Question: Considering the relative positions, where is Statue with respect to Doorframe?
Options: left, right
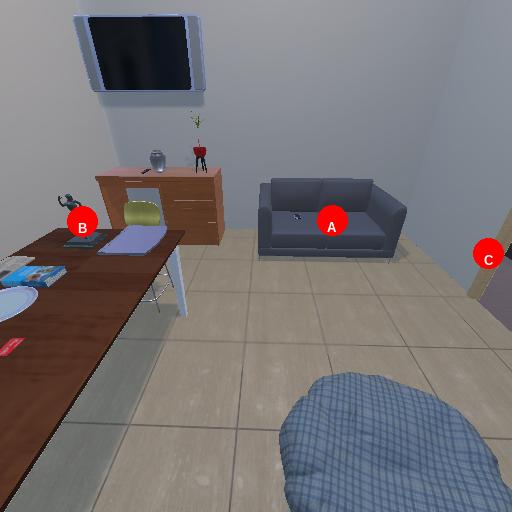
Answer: left